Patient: sex F, age 31
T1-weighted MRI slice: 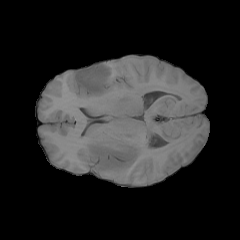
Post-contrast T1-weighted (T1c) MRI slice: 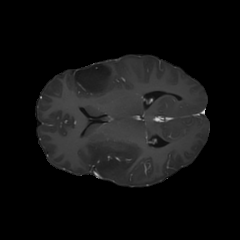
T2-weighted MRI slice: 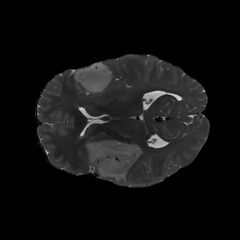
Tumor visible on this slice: yes
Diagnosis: Astrocytoma, IDH-mutant
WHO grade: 2